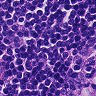
Metastatic tissue present: no